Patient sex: M
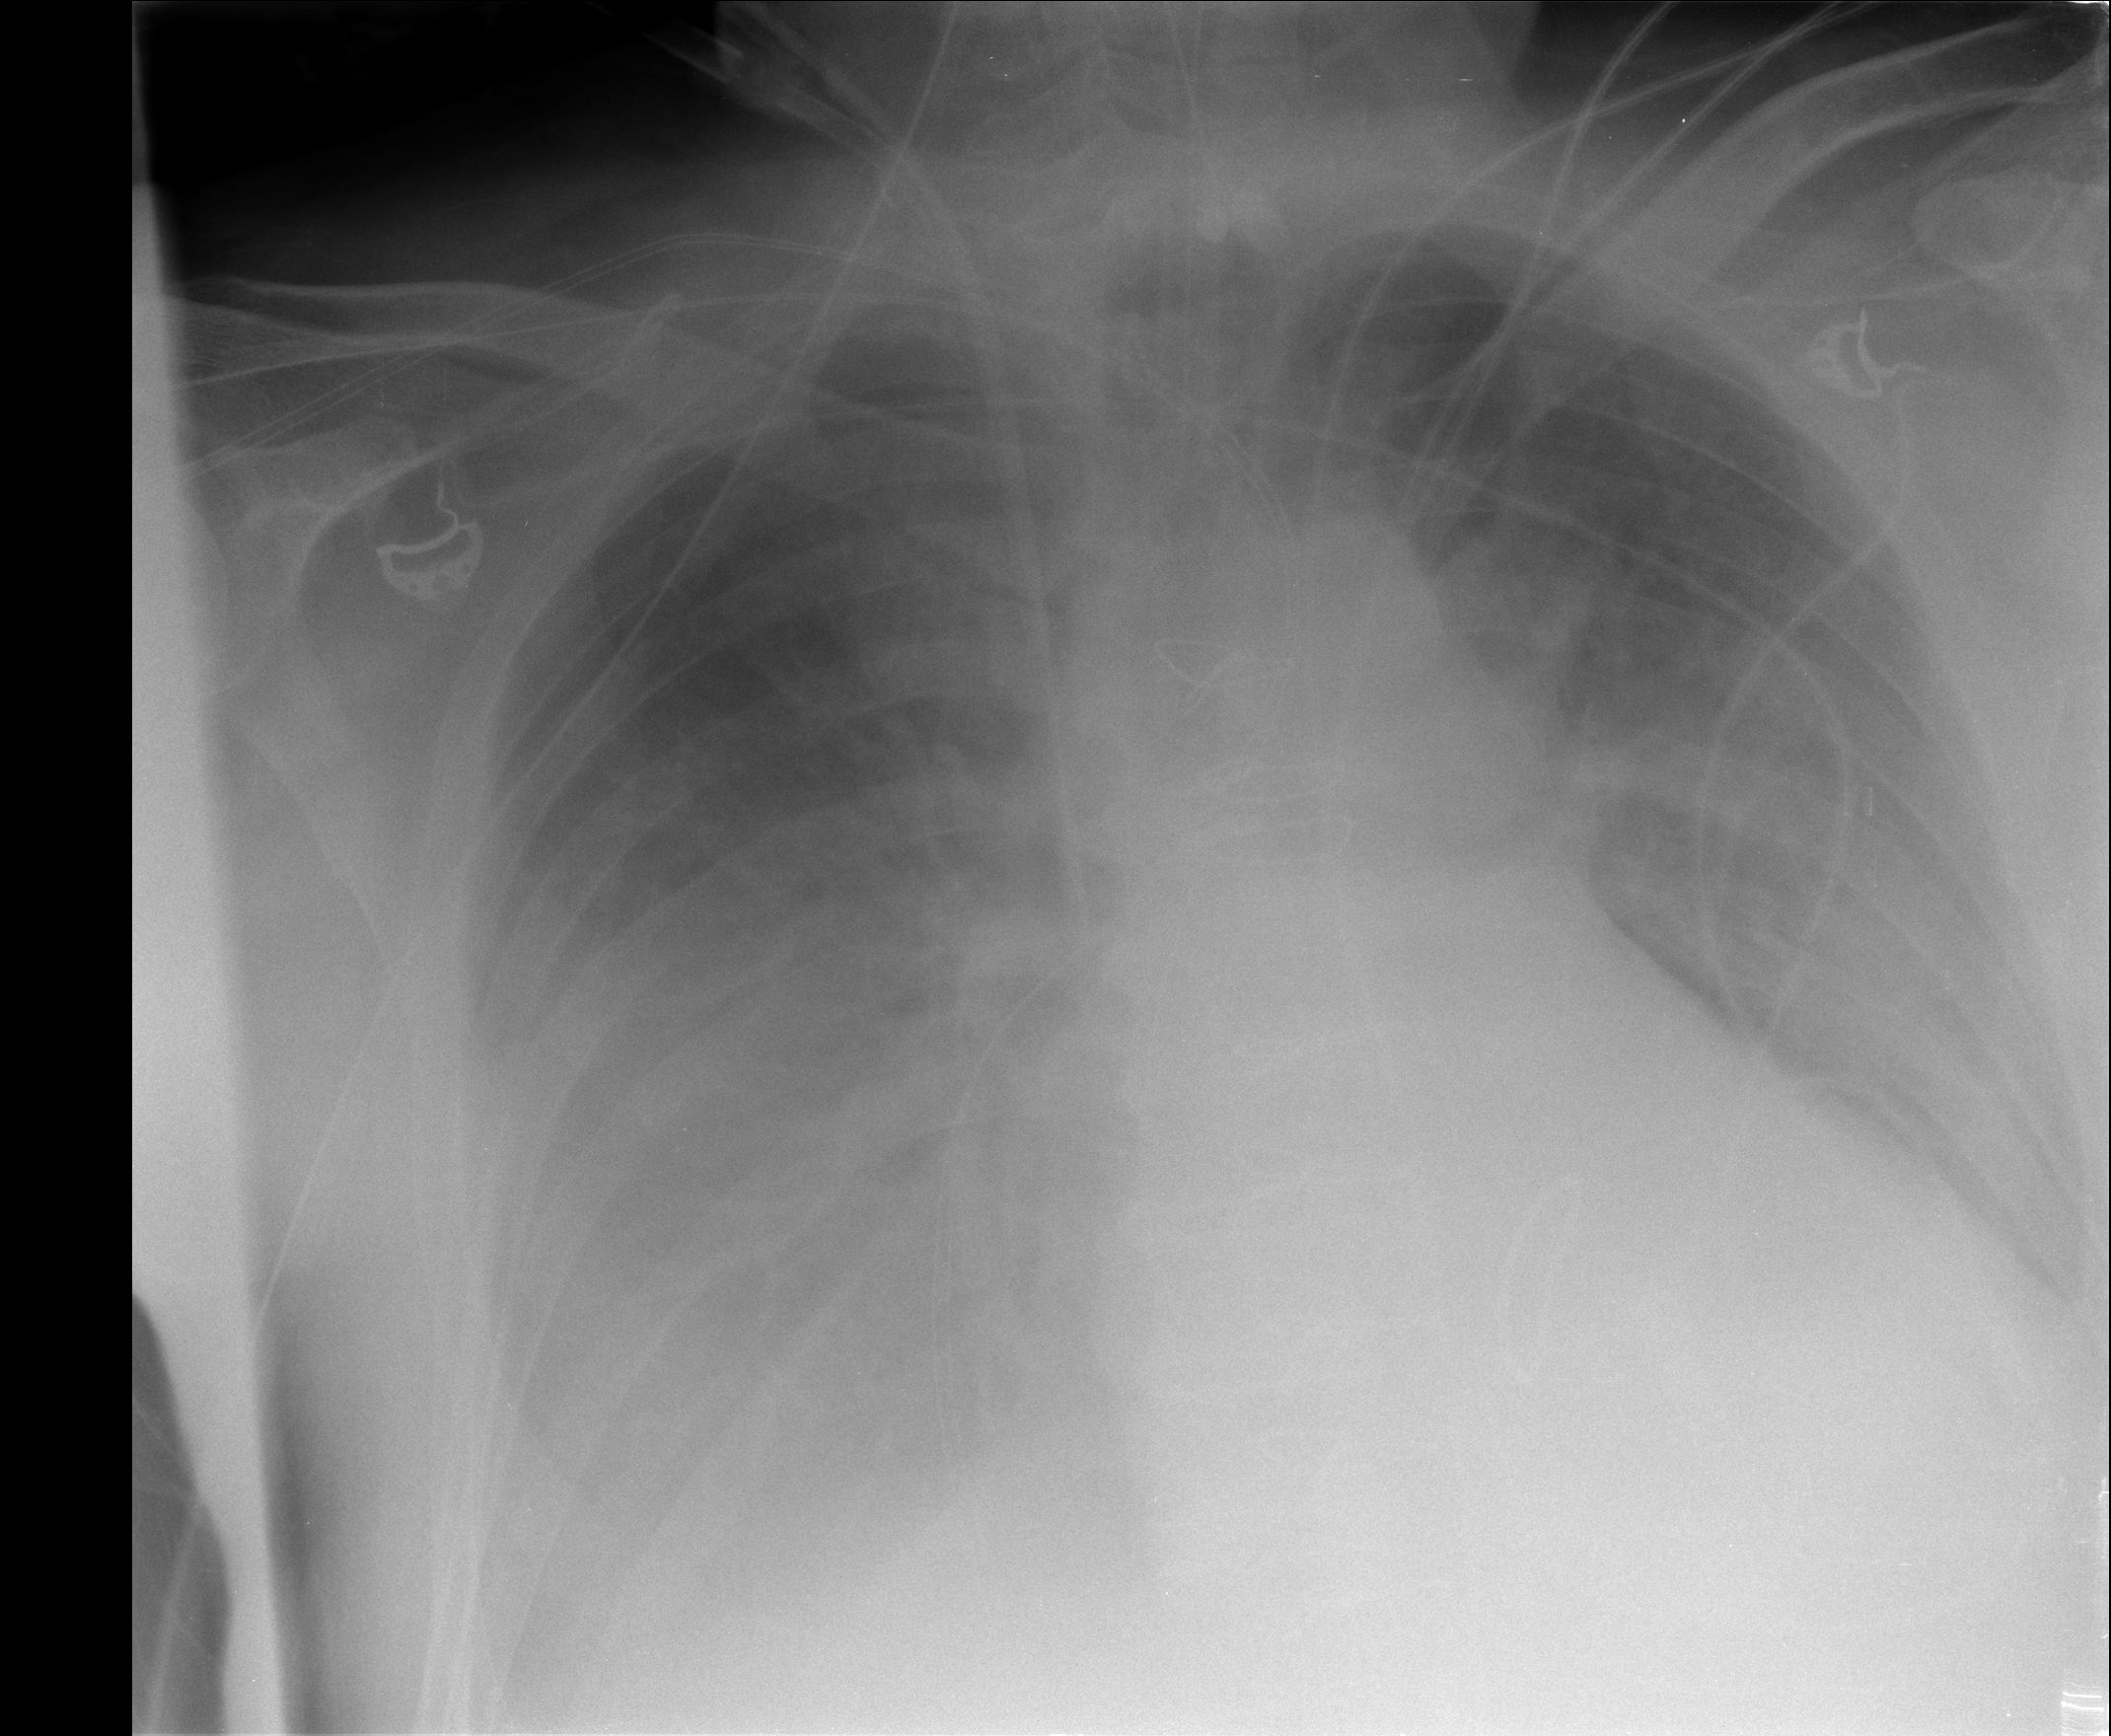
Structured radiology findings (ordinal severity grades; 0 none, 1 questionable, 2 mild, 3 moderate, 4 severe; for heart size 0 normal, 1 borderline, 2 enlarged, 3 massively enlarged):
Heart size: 1
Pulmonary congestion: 2
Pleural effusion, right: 3
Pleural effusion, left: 3
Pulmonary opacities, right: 0
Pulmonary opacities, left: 0
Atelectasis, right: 2
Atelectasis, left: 2